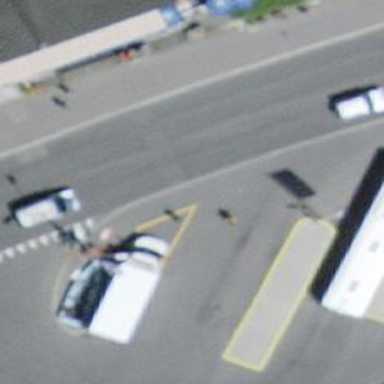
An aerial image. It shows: Bus station with designated stop position for public transport.